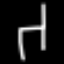
Label: chair